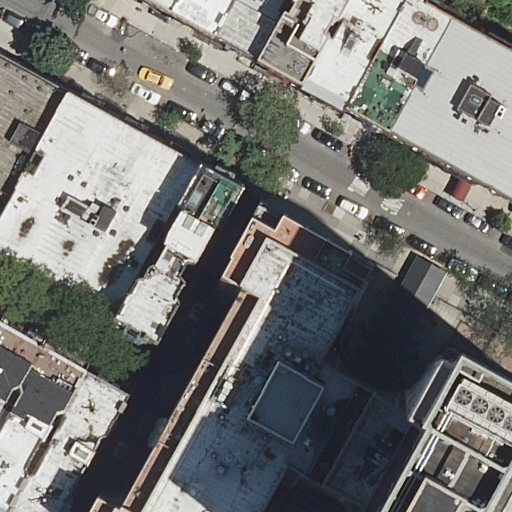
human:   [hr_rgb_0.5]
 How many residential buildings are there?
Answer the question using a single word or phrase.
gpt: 14

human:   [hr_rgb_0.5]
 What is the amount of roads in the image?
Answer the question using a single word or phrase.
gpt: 1

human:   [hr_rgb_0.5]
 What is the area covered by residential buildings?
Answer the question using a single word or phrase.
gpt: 3362m2

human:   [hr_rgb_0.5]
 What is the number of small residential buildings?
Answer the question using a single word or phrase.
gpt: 3

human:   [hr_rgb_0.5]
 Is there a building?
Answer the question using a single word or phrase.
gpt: yes

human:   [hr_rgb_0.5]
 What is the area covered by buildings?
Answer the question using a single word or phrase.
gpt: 3362m2

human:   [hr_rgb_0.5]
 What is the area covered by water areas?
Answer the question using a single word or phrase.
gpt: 0m2

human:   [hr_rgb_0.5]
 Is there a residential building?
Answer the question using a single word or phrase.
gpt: yes

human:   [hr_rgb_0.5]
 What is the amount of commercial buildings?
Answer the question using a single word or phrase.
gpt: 0

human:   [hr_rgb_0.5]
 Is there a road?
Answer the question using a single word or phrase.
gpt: yes

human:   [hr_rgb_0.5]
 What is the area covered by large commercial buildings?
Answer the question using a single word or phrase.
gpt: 0m2

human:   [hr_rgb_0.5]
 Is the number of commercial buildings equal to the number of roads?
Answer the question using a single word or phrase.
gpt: no

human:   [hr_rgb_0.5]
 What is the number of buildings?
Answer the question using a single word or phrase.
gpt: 14

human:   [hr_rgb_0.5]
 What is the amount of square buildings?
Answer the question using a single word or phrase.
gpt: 0

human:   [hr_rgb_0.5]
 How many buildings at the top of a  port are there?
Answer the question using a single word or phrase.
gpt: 0

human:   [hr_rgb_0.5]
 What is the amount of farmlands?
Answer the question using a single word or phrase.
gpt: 0

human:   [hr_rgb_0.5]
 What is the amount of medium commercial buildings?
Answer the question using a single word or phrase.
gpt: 0

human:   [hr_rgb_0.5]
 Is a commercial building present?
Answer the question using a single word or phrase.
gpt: no

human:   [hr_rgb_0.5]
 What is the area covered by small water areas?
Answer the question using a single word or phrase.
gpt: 0m2

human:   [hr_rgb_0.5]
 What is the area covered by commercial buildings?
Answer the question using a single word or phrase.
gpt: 0m2

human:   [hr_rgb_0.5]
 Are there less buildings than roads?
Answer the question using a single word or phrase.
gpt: no

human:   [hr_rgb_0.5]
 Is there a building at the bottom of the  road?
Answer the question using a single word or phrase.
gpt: yes

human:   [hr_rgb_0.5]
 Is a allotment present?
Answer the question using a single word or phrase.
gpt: no

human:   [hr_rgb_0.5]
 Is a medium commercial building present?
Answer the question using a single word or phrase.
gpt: no

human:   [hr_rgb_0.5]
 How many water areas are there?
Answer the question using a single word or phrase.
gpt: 0

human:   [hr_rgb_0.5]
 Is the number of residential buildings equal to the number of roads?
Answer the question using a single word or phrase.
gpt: no

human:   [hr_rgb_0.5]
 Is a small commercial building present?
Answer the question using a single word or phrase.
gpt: no

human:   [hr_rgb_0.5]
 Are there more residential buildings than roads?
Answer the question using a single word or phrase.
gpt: yes

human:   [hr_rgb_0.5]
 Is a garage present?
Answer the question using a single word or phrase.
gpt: no

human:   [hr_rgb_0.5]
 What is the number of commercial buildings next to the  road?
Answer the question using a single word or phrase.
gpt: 0

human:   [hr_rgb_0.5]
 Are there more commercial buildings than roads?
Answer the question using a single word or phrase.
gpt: no

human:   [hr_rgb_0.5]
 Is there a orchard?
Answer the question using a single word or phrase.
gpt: no

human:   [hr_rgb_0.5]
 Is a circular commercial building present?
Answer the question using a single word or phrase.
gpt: no

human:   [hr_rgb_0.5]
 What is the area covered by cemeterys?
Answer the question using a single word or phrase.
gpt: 0m2

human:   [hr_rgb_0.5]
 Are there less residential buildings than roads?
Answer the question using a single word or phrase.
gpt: no

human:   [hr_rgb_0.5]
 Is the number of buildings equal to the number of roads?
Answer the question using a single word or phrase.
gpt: no

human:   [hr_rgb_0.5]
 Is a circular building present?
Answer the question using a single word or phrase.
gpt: no

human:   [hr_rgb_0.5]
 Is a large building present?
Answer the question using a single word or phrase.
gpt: yes

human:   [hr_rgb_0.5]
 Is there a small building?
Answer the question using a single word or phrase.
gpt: yes

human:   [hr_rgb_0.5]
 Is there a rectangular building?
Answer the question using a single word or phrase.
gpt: yes

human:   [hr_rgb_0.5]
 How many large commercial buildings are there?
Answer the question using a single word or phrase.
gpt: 0

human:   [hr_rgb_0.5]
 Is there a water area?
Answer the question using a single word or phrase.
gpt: no

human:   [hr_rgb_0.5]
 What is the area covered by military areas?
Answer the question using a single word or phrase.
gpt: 0m2

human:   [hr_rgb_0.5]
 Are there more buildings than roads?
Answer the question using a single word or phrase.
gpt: yes

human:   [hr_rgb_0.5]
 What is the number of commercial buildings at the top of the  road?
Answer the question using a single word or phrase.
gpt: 0

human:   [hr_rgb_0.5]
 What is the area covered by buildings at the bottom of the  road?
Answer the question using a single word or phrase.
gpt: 1009m2

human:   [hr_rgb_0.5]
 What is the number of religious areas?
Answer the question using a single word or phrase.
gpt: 0

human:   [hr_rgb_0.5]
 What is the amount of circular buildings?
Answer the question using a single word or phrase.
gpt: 0

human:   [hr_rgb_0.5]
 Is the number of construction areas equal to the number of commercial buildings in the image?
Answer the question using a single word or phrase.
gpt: yes

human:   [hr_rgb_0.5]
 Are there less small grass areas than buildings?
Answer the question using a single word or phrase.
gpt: yes

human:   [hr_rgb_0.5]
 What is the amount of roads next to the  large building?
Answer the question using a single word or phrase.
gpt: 1

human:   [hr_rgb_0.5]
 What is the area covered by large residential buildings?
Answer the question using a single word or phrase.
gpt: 1074m2

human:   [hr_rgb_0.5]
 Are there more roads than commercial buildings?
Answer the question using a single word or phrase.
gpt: yes

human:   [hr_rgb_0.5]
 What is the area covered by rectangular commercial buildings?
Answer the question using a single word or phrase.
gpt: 0m2

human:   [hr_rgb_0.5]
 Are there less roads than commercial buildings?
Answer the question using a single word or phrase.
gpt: no

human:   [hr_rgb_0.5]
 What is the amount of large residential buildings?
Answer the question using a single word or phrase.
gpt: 1

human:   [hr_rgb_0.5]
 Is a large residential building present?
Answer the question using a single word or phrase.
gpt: yes

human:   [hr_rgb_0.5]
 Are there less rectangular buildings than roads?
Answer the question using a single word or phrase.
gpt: no

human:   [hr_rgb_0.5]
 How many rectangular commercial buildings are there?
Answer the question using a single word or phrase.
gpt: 0

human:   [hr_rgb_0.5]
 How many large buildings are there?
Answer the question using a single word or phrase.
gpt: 1

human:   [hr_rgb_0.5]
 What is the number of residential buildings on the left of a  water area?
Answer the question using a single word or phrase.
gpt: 0

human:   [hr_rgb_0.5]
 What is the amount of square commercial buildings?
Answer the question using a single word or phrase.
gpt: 0

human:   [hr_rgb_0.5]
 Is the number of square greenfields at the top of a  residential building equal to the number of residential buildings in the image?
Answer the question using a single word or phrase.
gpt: no

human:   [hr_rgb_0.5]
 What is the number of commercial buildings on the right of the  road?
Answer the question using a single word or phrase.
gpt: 0